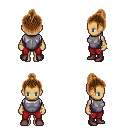
a pixel art fantasy rpg character, female body template, human, tanned skin, steel chest armor, red pants, brown short topknot hairstyle, bracelets, maroon shoes, four views (front, back, left, right), 2x2 character sprite sheet, small pixel art, hard edges, no anti-aliasing